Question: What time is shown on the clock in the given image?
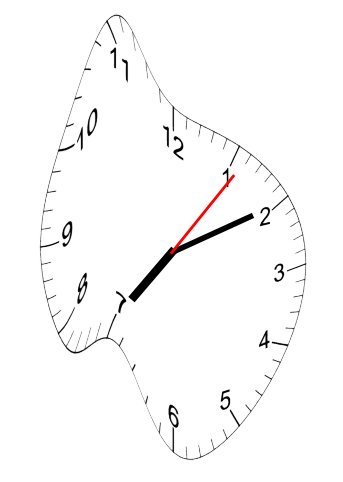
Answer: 07:10:06